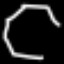
Label: octagon